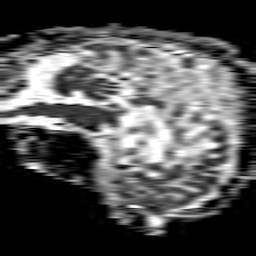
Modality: ADC
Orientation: sagittal
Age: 74
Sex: male
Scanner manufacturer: philips
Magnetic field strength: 1.5 T
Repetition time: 4.6 s
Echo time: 0.08528 s